Field crop: tomato
Growth stage: 1
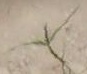
Species: cyperus